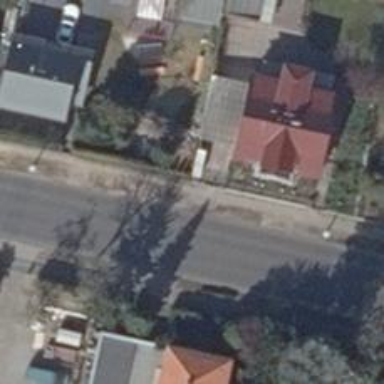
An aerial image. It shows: Sidewalk along the footway.